Question: I am applying a style in my Android app where the main colour is the orange. So I would like to set up a theme where the main colour is orange instead of the blue one in Holo theme. Is there a way to change globally the theme colours?
For example, I would like to change the drawable which is applied while pressing the ActionBarDrawerToggle. How could I change that drawable? And the one with the caret pressed to go to a parent activity?

I am developing an Android app for Level 10 API and using Support Library v7.
Thanks in advance.
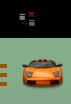
Answer: You can use a tool such as <URL>.
Similarly, for the Navigation Drawer icon itself you can use the <URL> to colorize the drawer itself, although generally you should consider coloring the Action Bar with your primary color and using the default holo light/dark for icons.